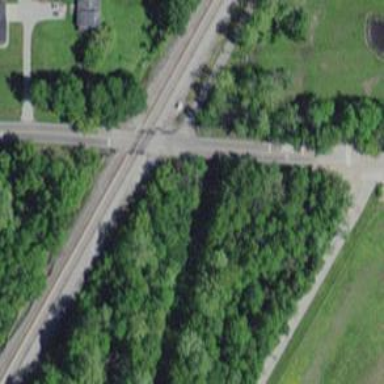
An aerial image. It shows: Railway level crossing.